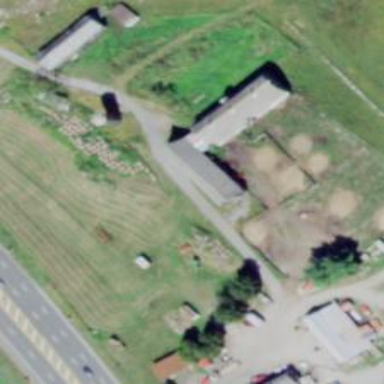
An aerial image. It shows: Farmyard area.